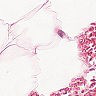
Metastatic tissue present: no